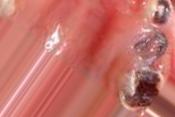
Condition: Caries